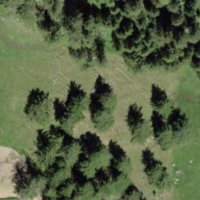
EUNIS habitat code: 23
Species observed at this site:
Geum montanum